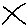
Label: line